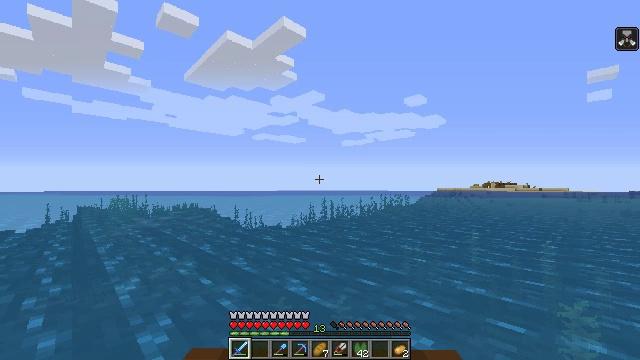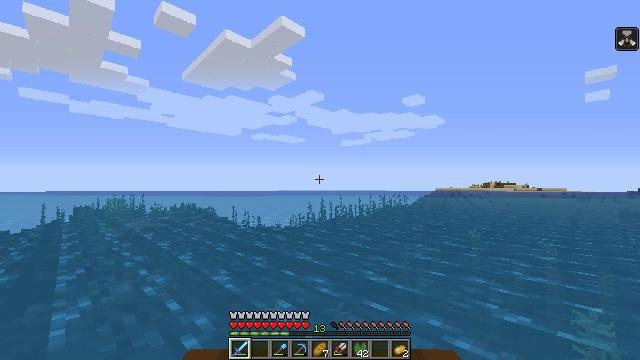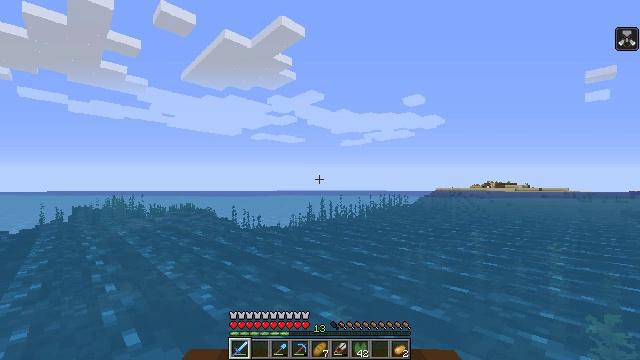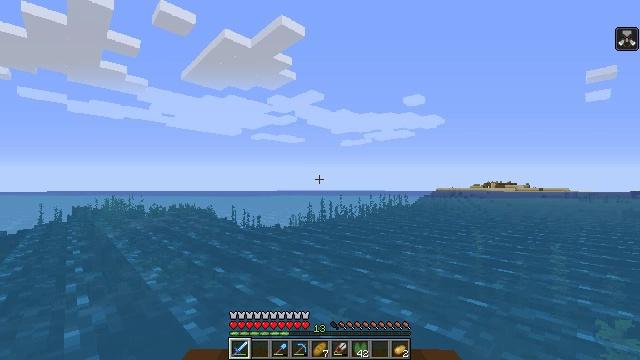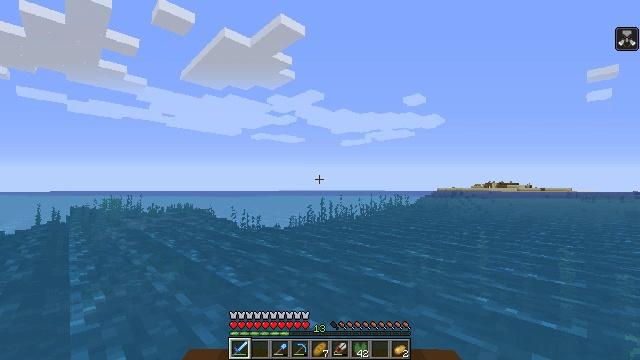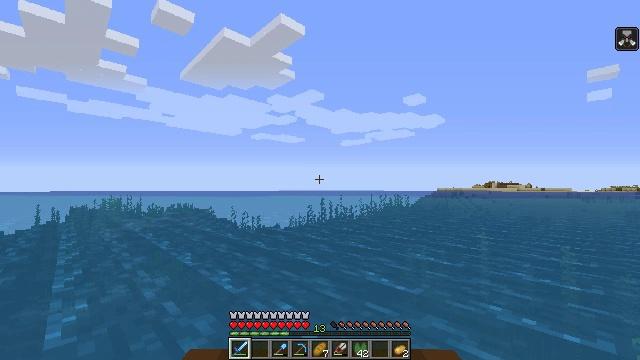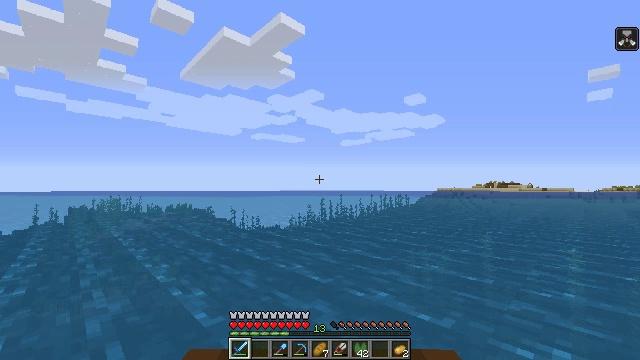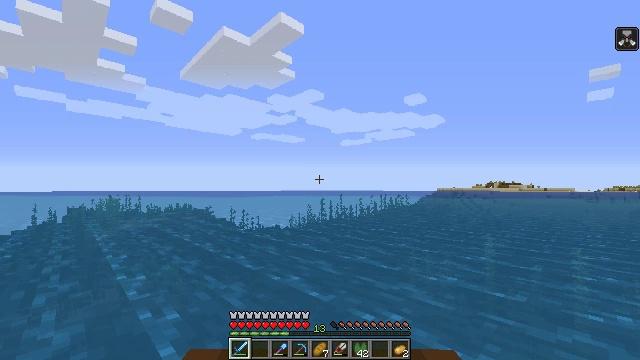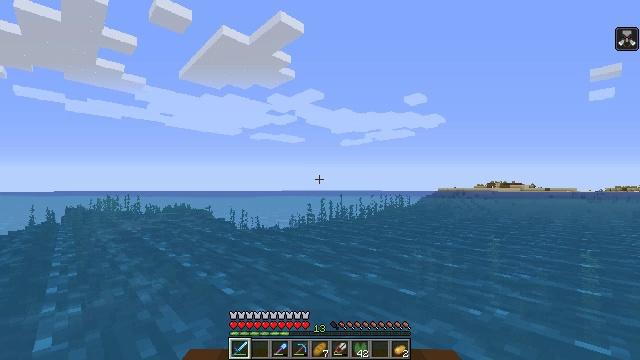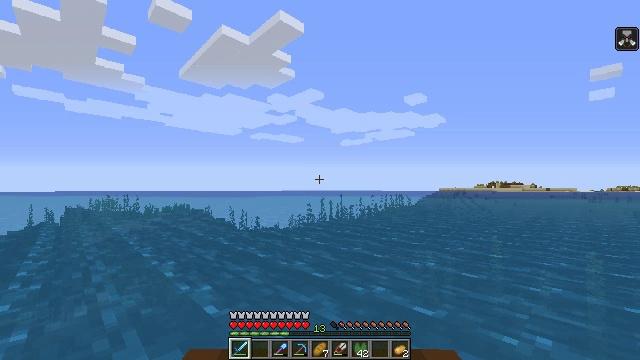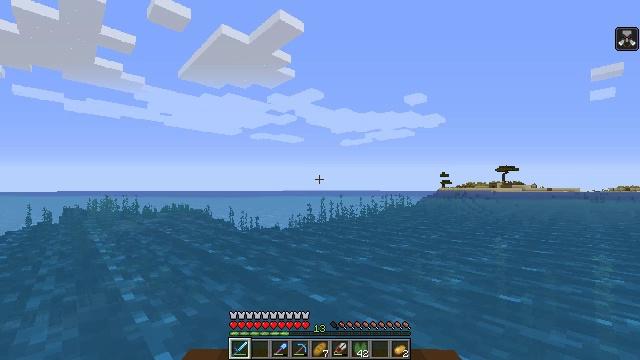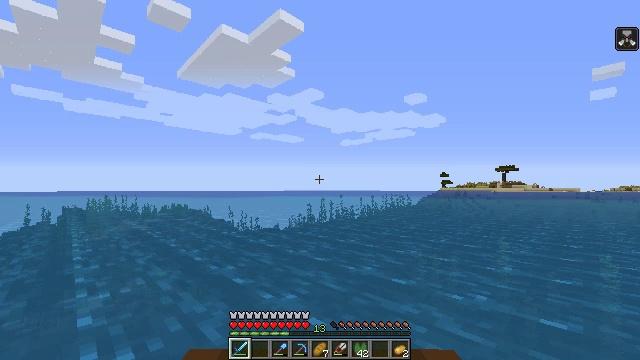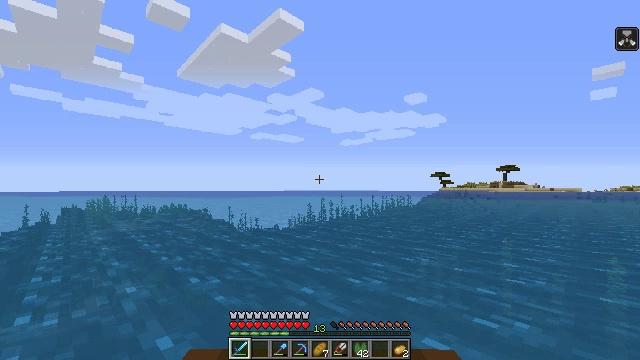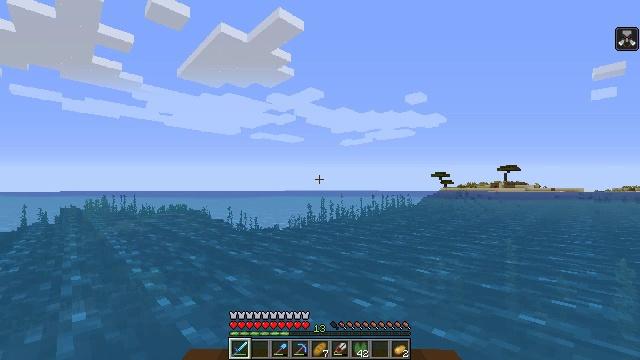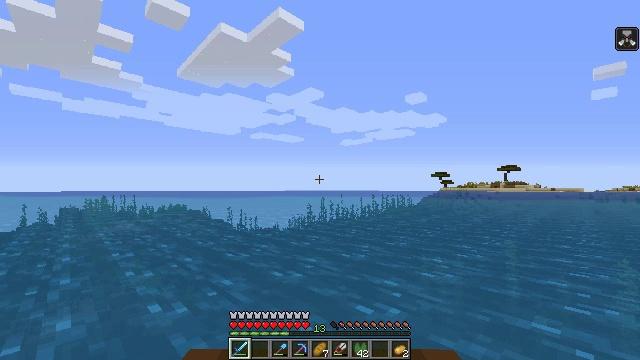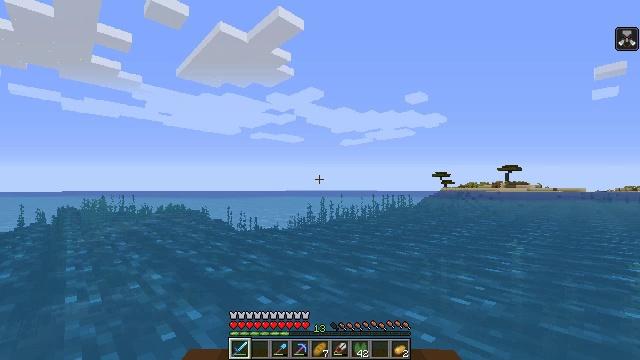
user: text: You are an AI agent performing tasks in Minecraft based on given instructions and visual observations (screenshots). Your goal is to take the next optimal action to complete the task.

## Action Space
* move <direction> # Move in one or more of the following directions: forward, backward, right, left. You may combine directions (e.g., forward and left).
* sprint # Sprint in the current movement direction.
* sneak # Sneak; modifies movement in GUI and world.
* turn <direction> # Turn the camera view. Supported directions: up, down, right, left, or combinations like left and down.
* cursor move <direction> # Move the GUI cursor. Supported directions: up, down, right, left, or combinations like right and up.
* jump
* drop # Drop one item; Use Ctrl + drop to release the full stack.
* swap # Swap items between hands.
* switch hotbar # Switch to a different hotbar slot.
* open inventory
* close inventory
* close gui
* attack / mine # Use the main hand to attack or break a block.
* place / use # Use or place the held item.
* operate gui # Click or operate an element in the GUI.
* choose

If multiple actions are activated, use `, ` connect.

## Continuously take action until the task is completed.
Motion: motion action
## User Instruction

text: Collect mossy stone bricks for building.
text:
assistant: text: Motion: move forward
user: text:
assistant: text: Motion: move forward
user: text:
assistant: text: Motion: move forward
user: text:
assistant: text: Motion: move forward
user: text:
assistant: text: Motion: move forward
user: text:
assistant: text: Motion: move forward
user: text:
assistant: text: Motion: move forward
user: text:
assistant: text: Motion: move forward
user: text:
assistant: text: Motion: move forward
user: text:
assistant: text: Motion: move forward
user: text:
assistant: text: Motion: move forward
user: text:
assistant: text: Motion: move forward
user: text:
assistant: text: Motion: move forward
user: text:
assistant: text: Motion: move forward
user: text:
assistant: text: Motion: move forward
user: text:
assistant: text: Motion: move forward
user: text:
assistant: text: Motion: move forward
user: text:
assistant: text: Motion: move forward
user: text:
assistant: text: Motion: move forward
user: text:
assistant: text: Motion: move forward
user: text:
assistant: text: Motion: move forward
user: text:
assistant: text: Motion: move forward
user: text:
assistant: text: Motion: move forward
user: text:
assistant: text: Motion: move forward
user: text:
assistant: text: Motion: move forward
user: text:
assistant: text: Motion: move forward
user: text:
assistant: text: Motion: move forward
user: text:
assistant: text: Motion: move forward
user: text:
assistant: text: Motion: move forward
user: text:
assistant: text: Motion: move forward